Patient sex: M
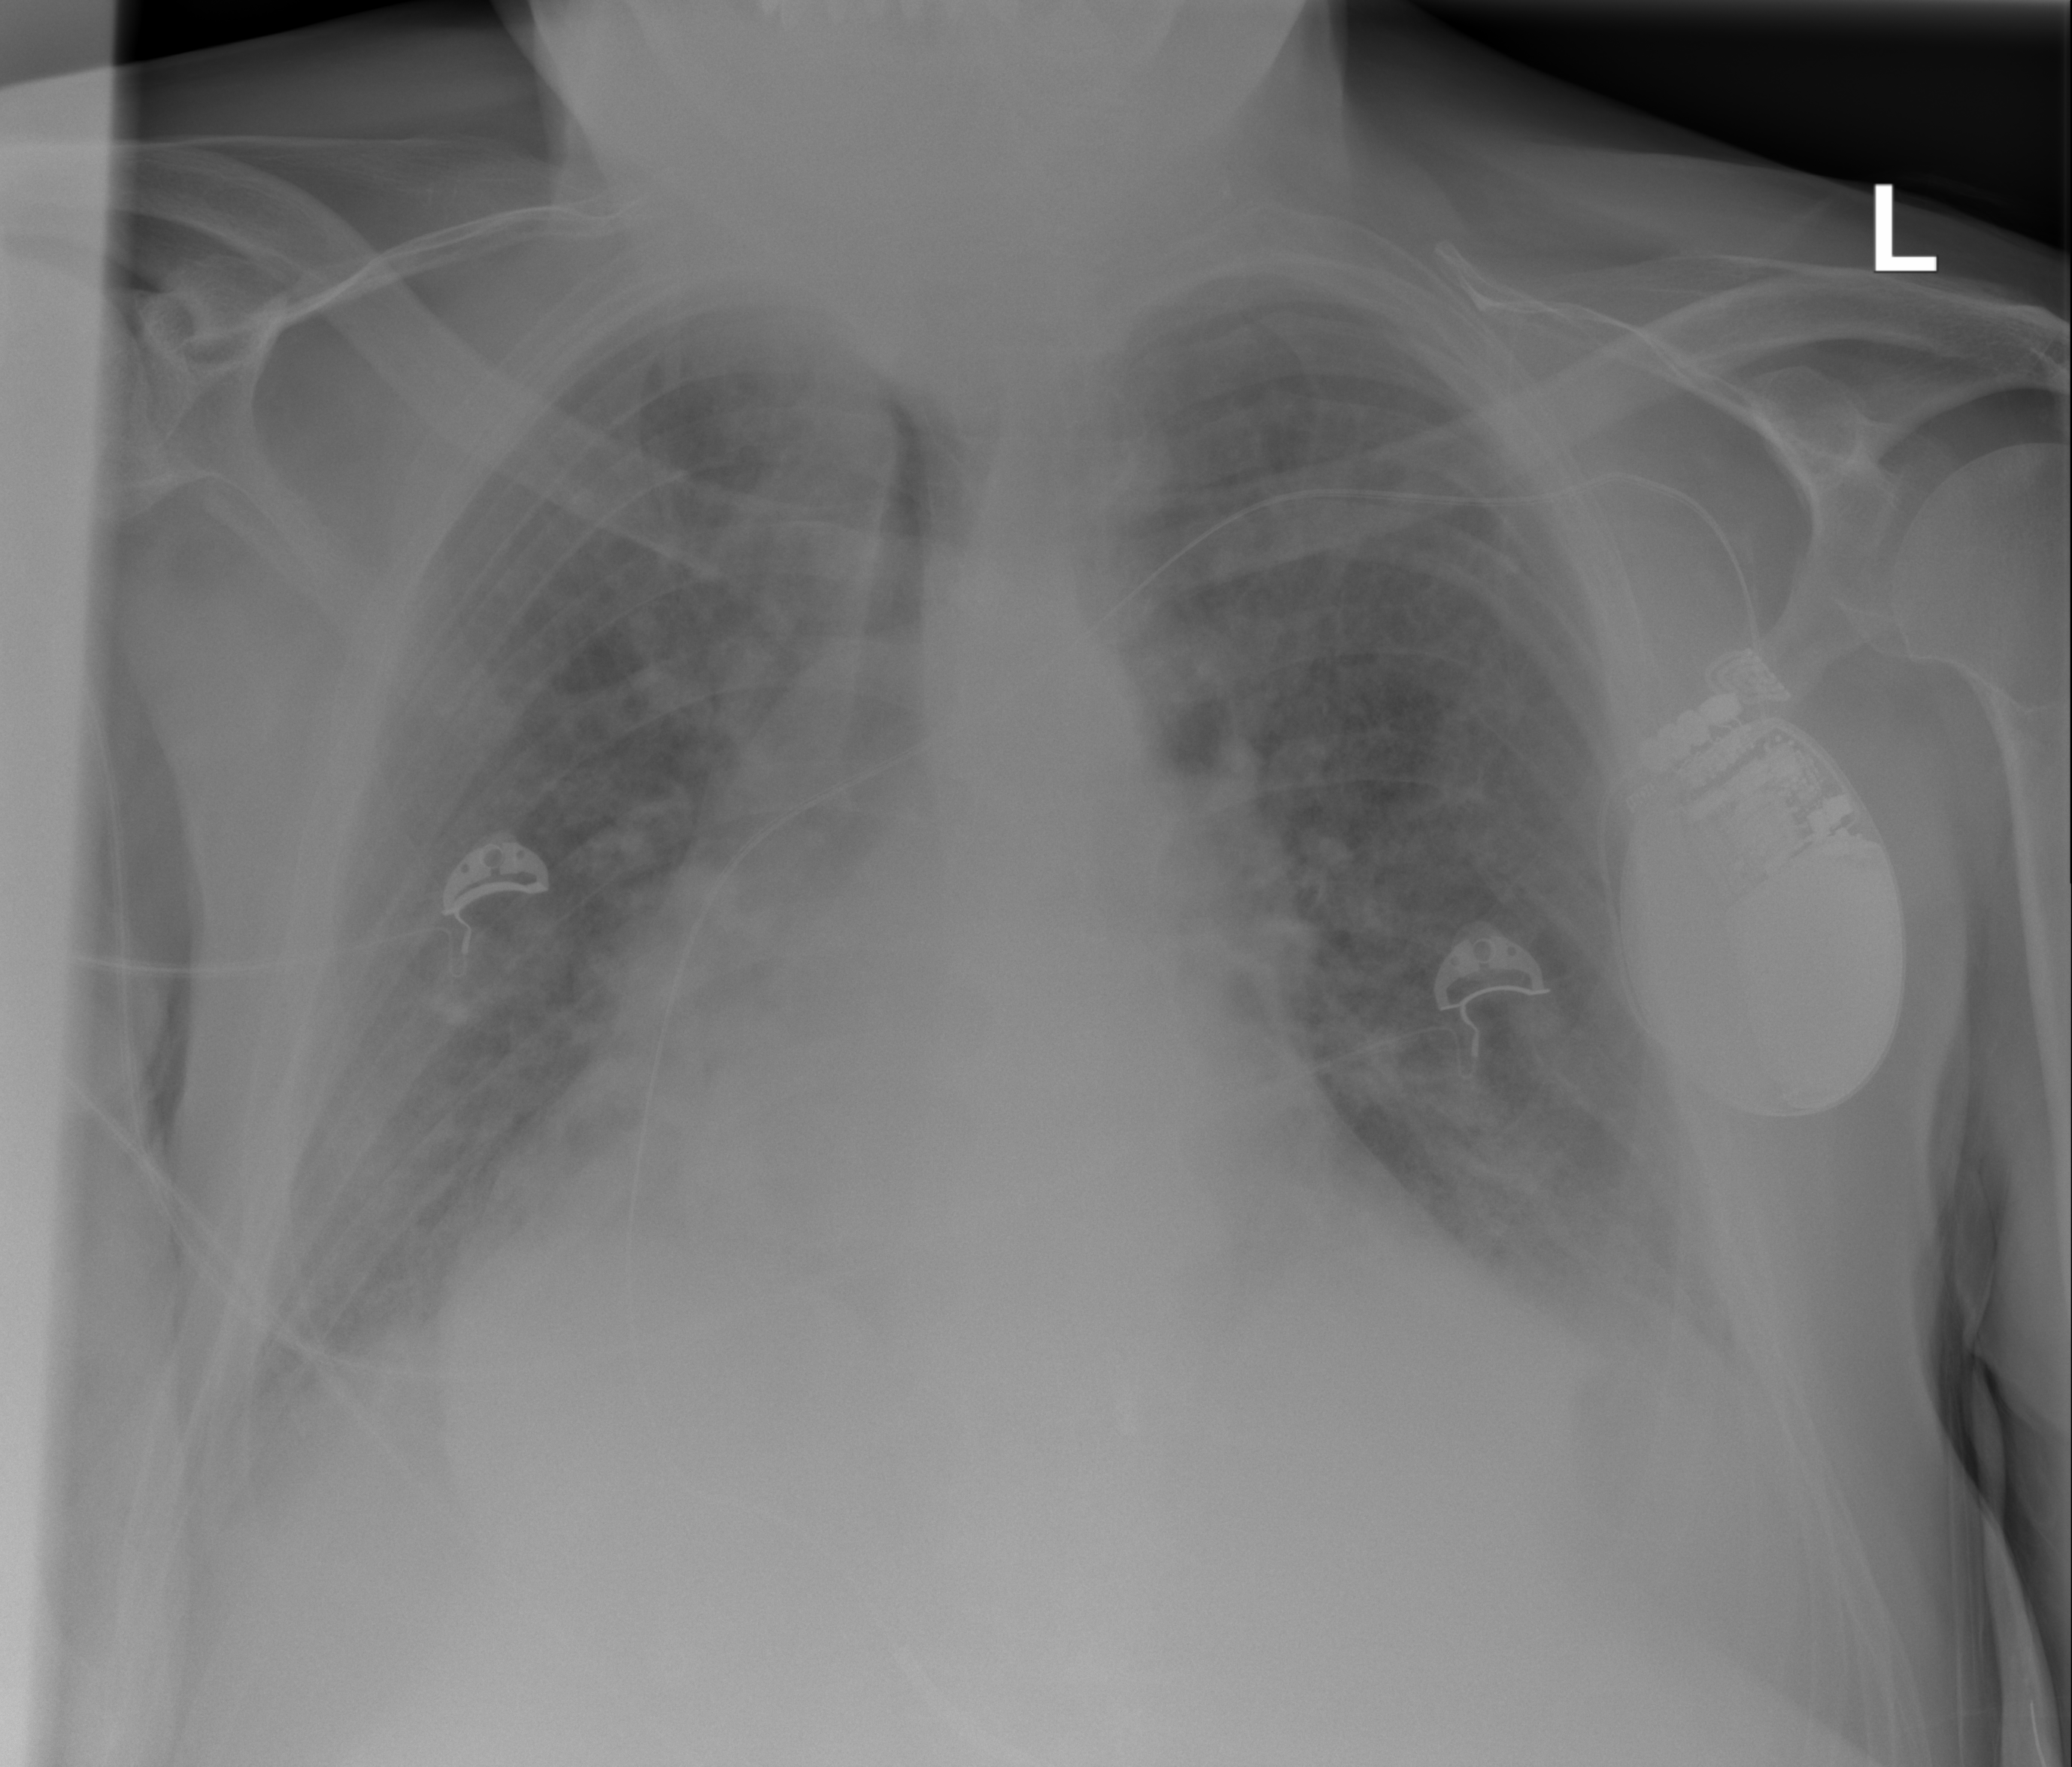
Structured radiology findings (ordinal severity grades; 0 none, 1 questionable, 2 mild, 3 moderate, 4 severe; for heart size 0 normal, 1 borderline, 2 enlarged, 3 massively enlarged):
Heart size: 3
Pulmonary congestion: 2
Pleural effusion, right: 1
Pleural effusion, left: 1
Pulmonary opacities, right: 2
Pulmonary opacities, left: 2
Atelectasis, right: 2
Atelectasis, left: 2